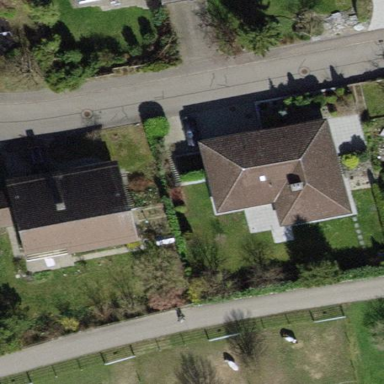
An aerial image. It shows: Building with tile roof.